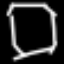
Label: octagon